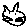
Label: cat